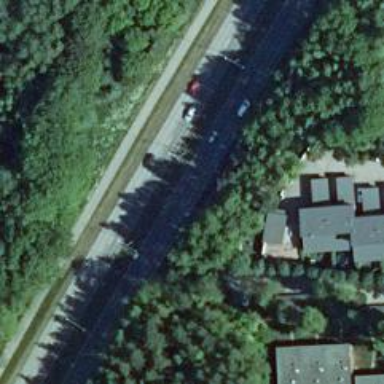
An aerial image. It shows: Asphalt road designated as trunk highway.